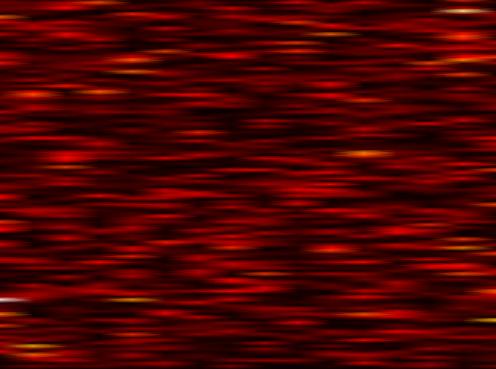
Label: FOFDM